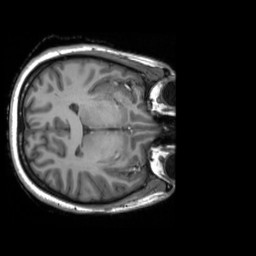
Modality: T1w
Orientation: axial
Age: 27
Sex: female
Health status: ill
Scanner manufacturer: siemens
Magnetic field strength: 3 T
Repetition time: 2.3 s
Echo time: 0.00201 s